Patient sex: M
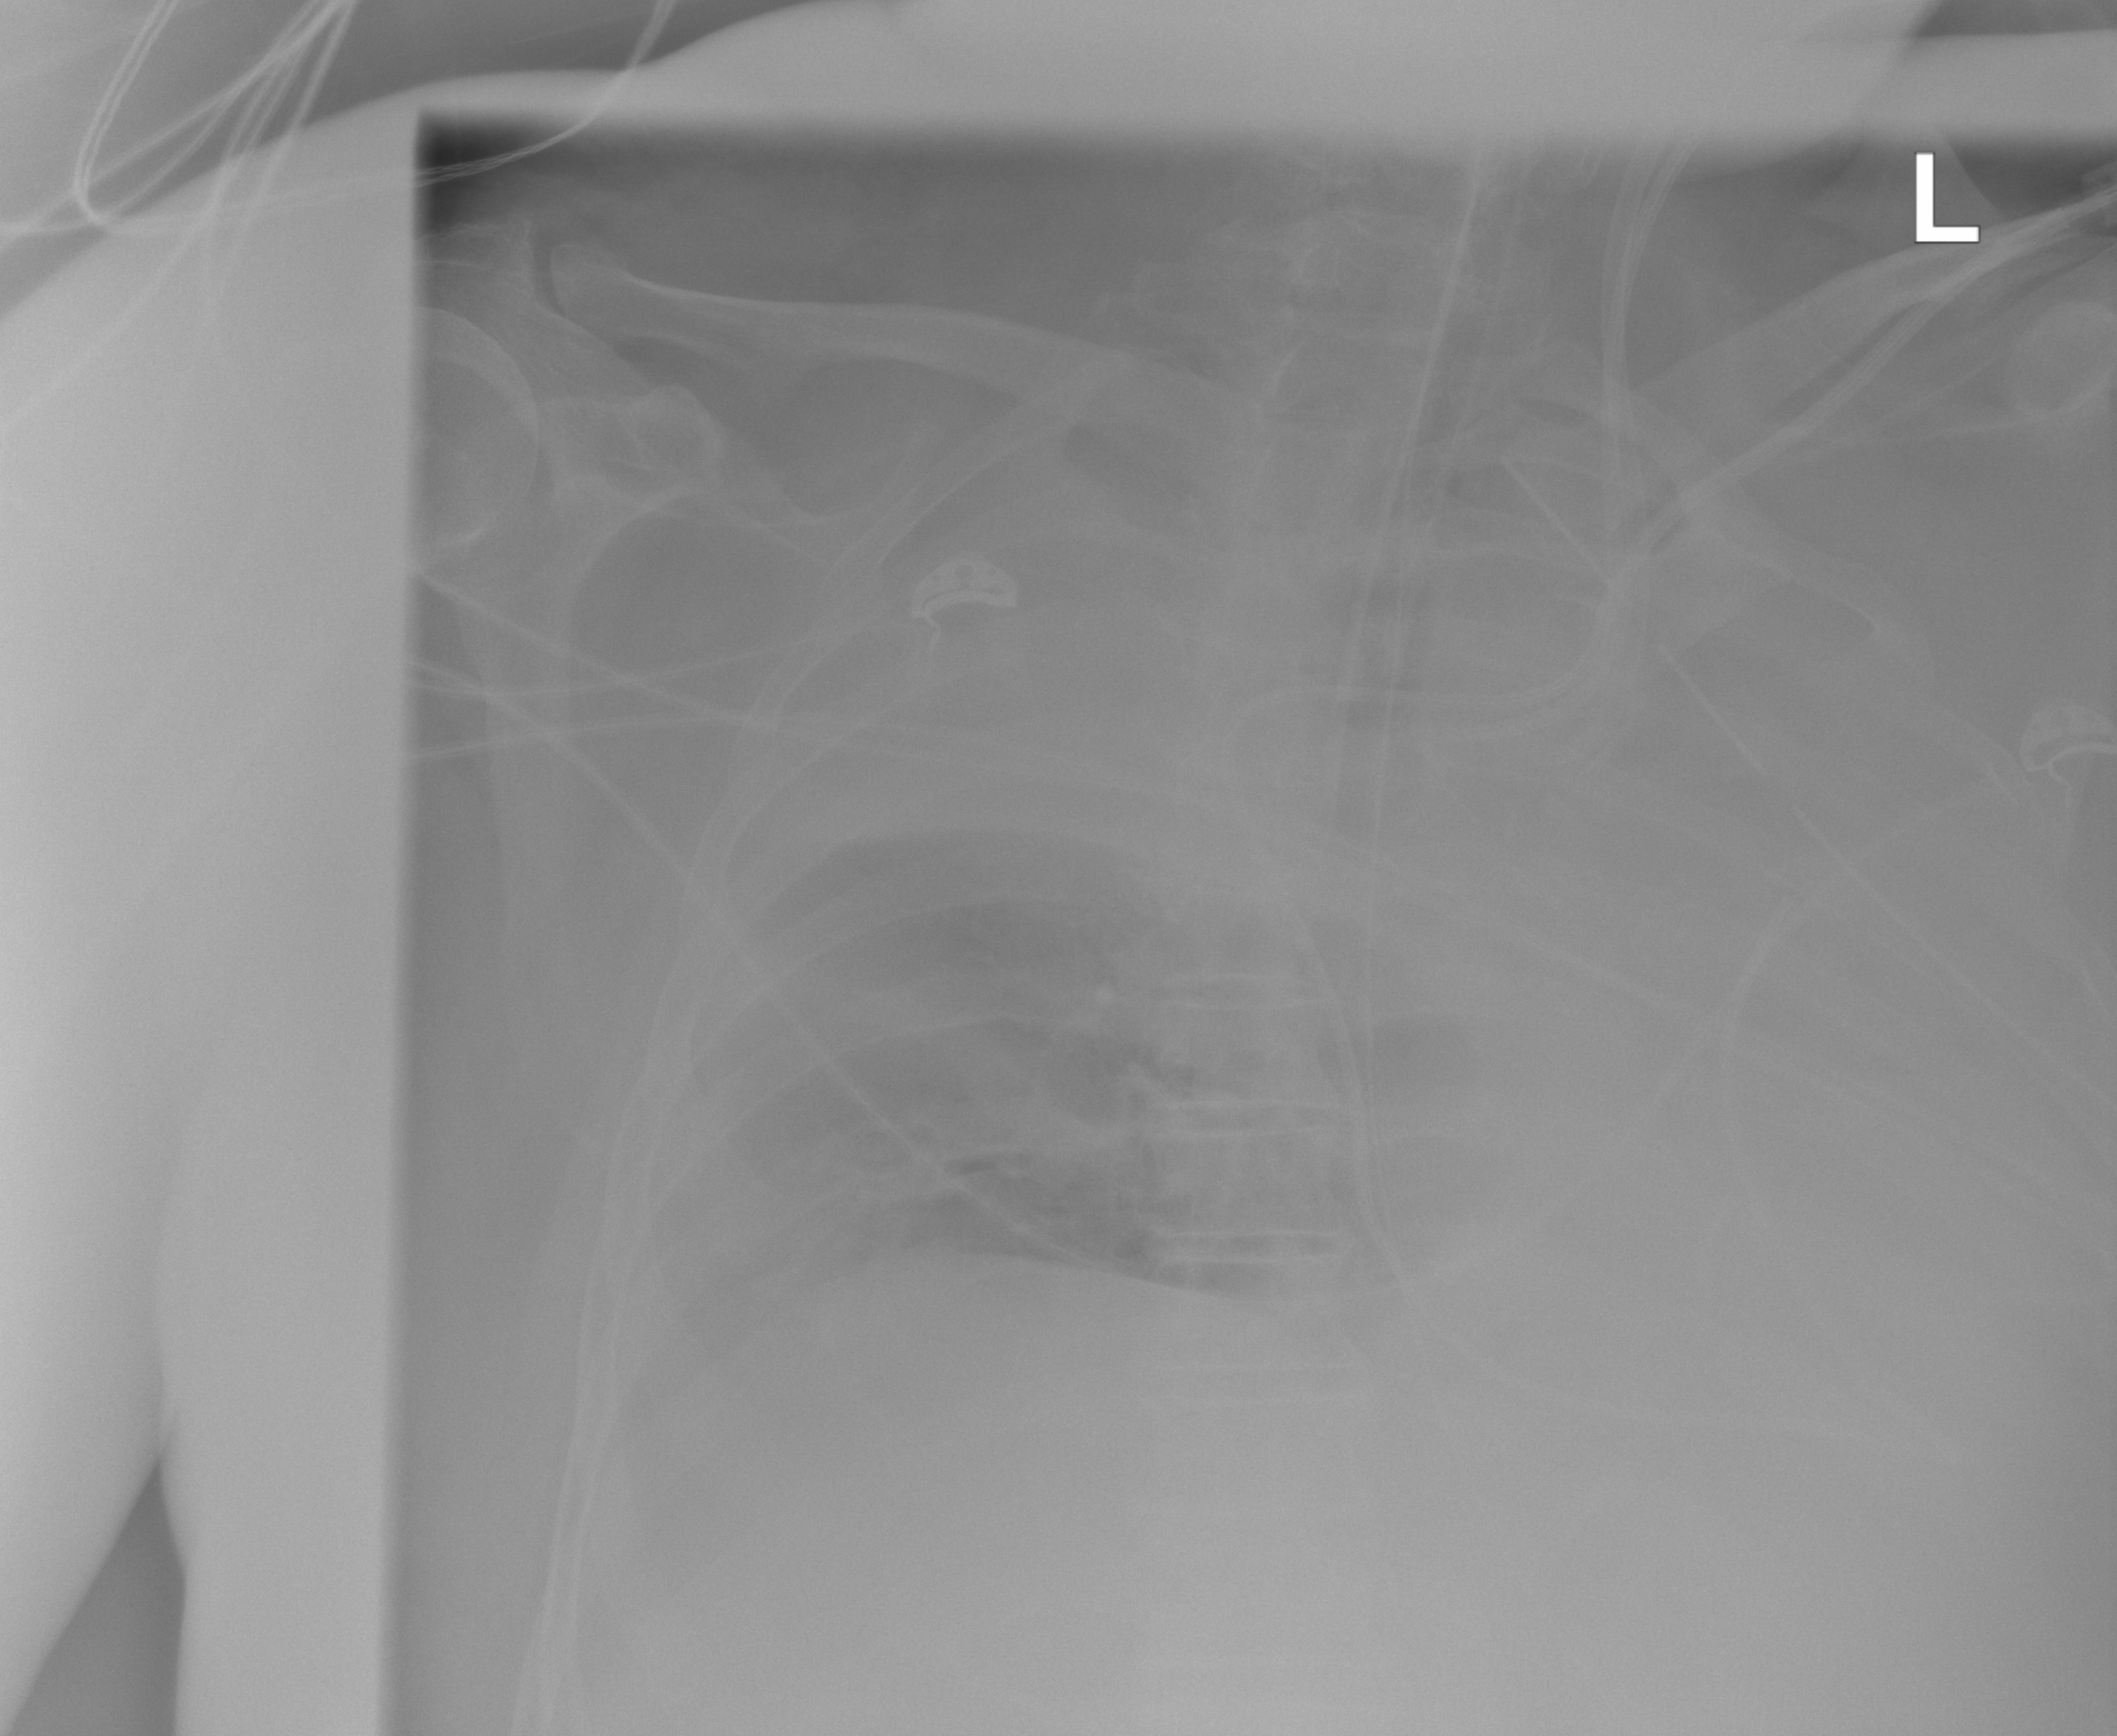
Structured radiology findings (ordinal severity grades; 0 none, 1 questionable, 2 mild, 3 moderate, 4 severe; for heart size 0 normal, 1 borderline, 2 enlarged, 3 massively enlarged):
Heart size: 0
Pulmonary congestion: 0
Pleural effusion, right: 3
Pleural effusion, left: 3
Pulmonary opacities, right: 0
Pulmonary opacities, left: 0
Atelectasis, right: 4
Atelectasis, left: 4